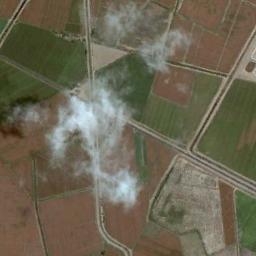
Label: cloud